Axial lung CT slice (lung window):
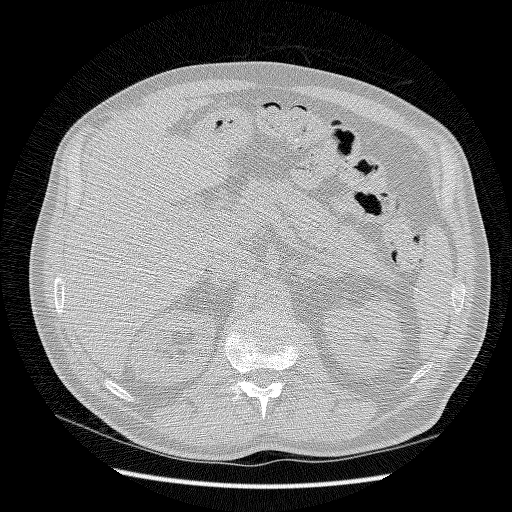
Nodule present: no